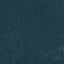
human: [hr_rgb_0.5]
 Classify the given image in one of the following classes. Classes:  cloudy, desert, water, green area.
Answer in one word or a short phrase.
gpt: green area